Question: I'm trying to make a deployment of vs2012,
The extensions are too easy to install because they are in VSIX format so i can call them silently,
The question is how can I install a DLL control in my VS without opening the "choose toolbox items..." menu?
It's posibbly?
Maybe exist a special folder like the snippets folder where you put some snippets and VS automatically recognices the new added snippets?
Or maybe i need to create a VSIX installer for each of my 3rd party DLL controls? Then someone can give me a little info about that?
Thankyou for read
: i get this error trying the custom build of toolbox manager:
PD: i'm using win 64 bit, and i've tryed at least all the command combinations for this tool.

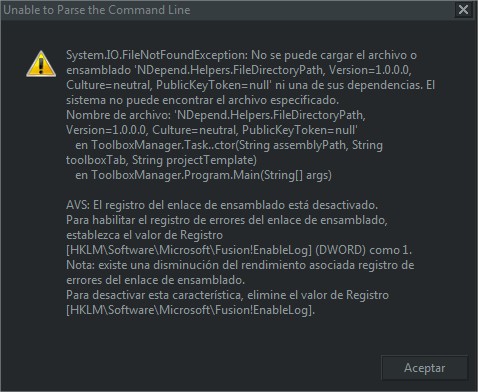
Answer: I wrote a tutorial article on toolbox control installation in Visual Studio, including VS2012:
<URL>
It contains several approaches and compares them so you can choose the one most suitable to you.